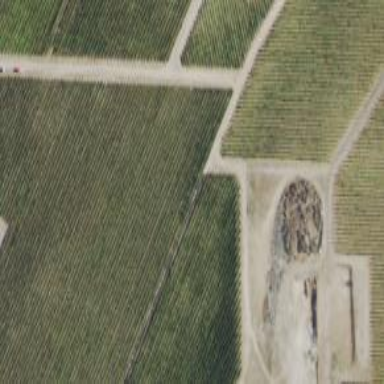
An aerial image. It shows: Vineyard growing grapes.